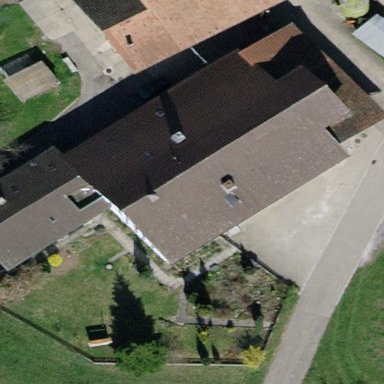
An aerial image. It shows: Building with pitched roof.